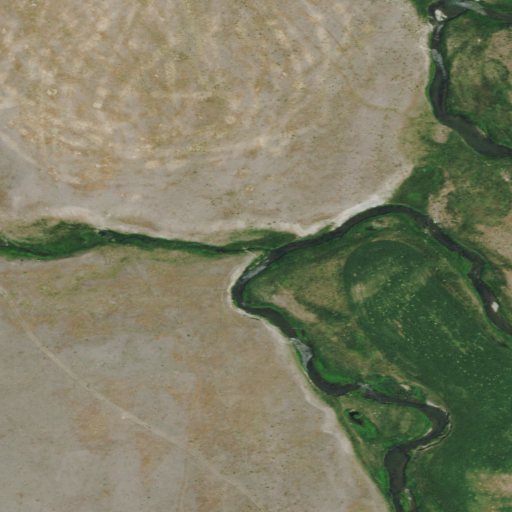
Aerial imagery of valley in Montana named Twin Bridge Coulee containing shrub and grassland